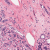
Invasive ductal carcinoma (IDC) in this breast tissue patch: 1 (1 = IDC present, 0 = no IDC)